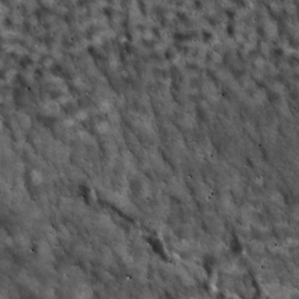
Label: non_frost